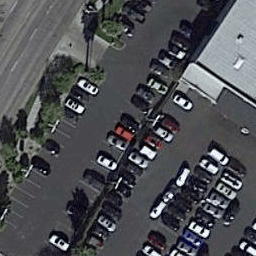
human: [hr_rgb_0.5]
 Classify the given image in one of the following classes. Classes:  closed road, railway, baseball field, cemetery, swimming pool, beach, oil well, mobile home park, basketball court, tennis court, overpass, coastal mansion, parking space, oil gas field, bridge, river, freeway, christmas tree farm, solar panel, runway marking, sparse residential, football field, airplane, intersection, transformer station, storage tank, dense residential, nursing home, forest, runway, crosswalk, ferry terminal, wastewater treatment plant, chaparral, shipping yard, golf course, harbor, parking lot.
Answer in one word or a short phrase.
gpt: parking lot